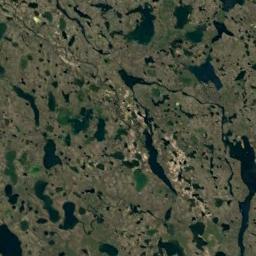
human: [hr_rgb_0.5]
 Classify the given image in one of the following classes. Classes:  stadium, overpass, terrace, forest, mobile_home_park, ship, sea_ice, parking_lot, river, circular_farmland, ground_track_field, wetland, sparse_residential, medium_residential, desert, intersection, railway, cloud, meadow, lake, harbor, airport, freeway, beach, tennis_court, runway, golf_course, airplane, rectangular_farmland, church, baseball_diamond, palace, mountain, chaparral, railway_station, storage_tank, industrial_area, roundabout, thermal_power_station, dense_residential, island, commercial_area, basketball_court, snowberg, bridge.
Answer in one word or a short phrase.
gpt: wetland